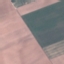
Land use / land cover class: AnnualCrop